Field crop: tomato
Growth stage: 1
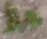
Species: portulaca